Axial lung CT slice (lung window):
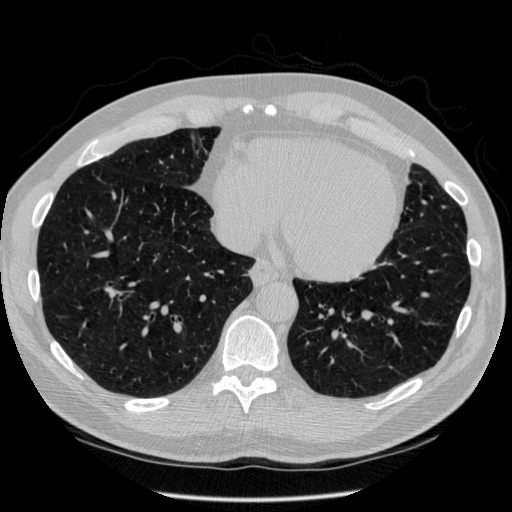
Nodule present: no